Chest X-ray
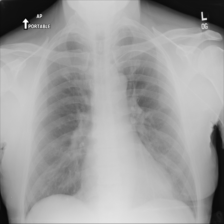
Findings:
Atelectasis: negative
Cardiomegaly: negative
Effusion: negative
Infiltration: negative
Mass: negative
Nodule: negative
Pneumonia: negative
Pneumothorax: negative
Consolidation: negative
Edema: negative
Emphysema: negative
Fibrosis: negative
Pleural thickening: negative
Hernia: negative